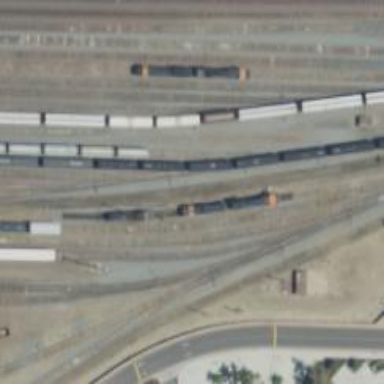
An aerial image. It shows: Railway yard used for servicing trains.